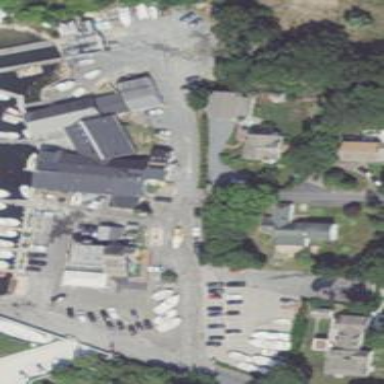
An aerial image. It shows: Boatyard along the waterway.